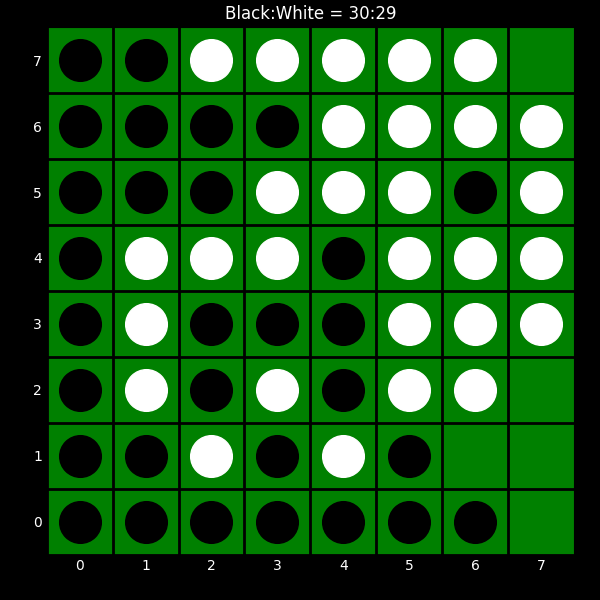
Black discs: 30
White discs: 29